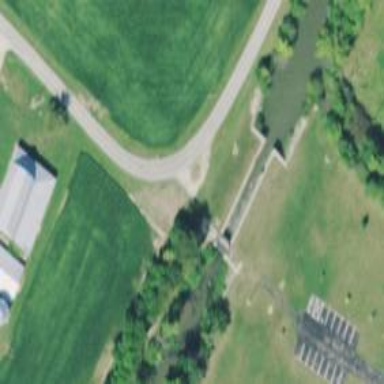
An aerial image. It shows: Lock gate along waterway.